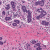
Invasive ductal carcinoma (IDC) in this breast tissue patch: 0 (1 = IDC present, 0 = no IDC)